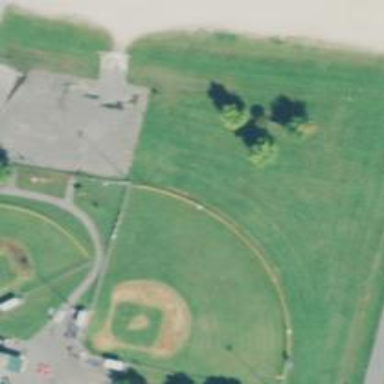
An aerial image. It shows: Baseball pitch for leisure land.